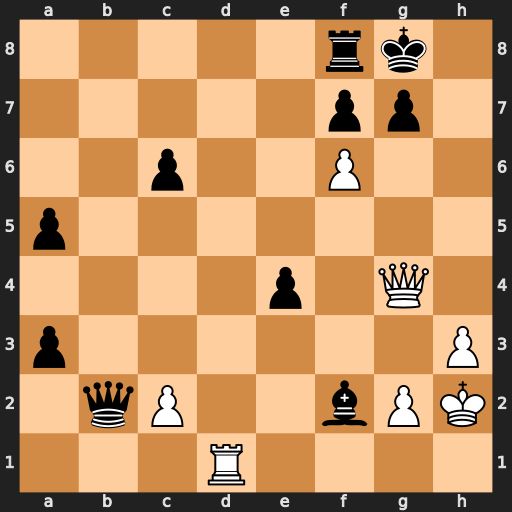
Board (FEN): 5rk1/5pp1/2p2P2/p7/4p1Q1/p6P/1qP2bPK/3R4
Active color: w
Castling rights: -
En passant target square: -
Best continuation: Qxg7#